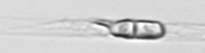
Label: Dactyliosolen_blavyanus